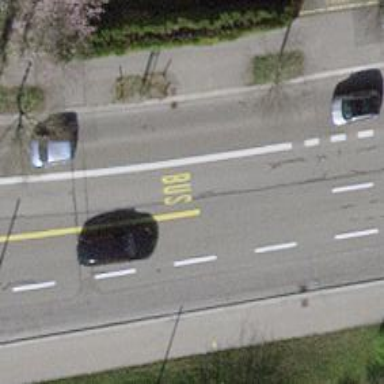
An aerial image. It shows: Secondary road with asphalt surface and separate sidewalk.